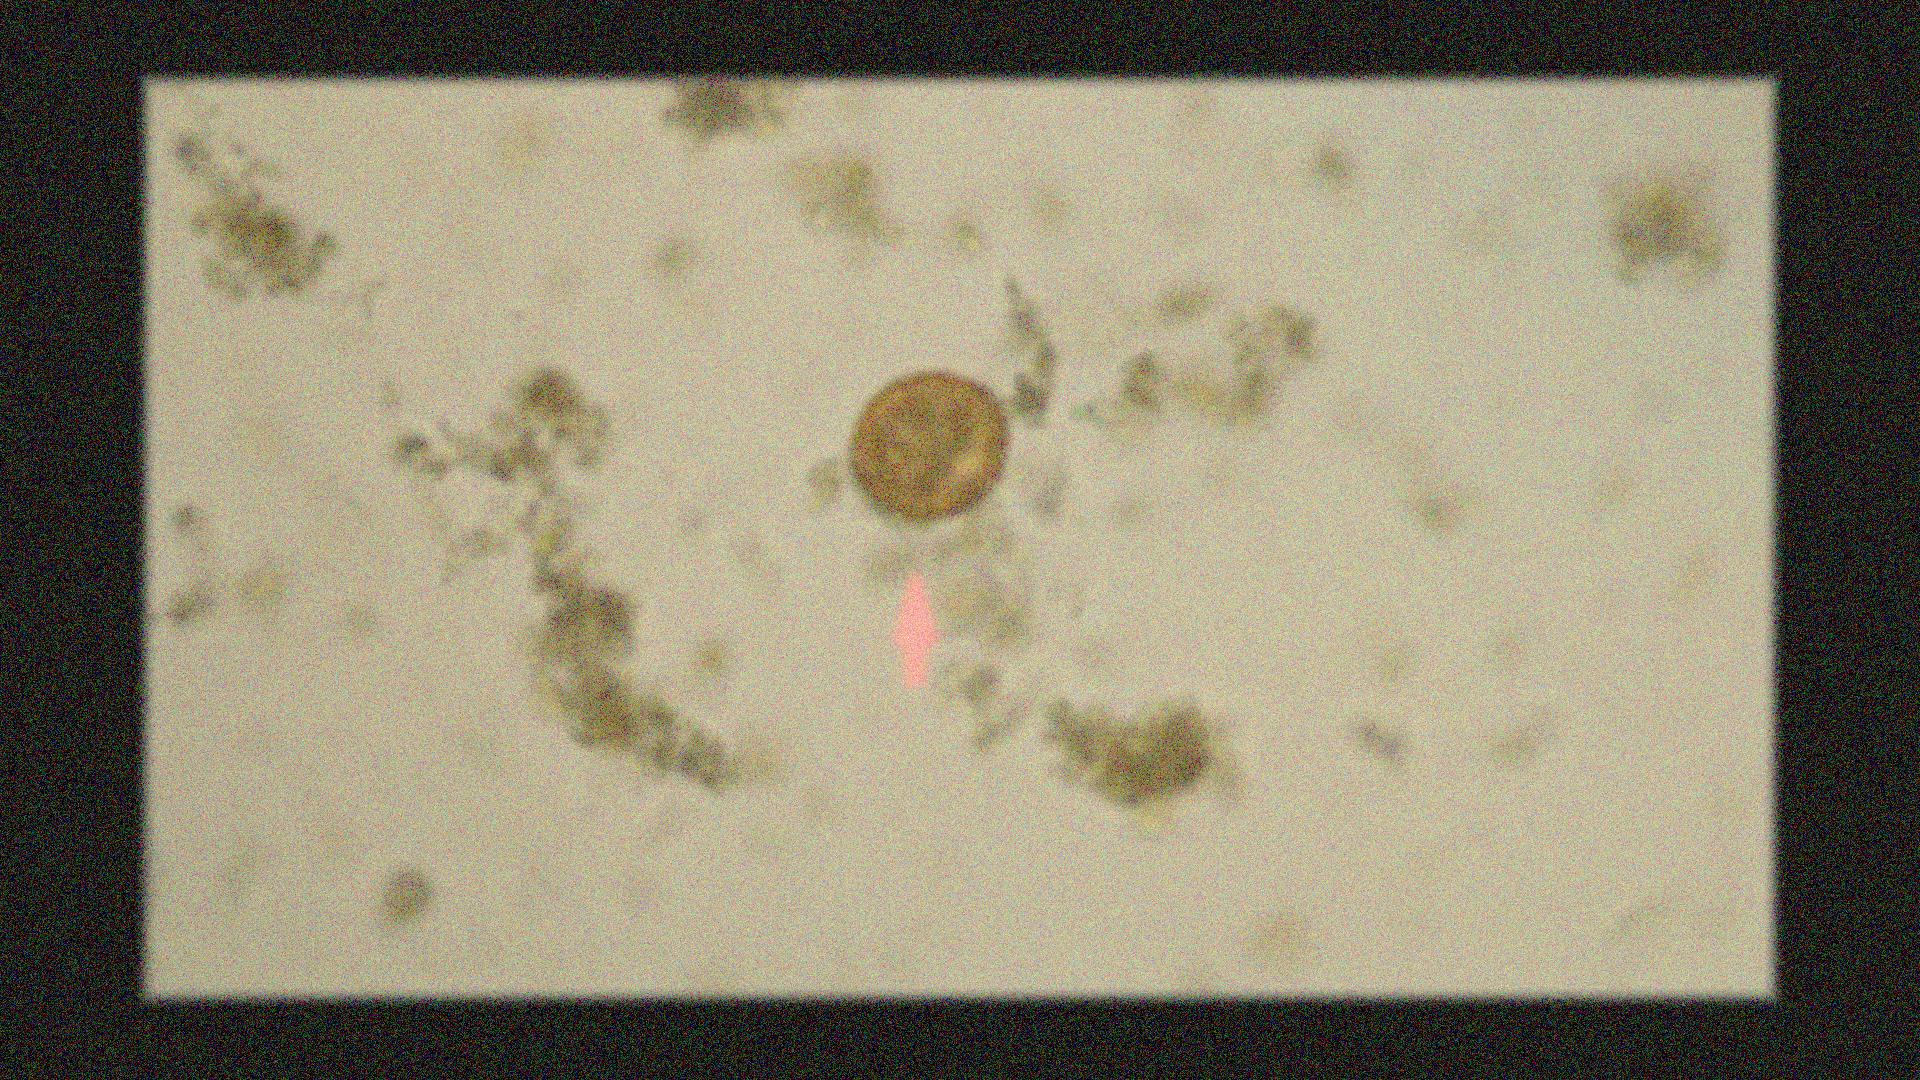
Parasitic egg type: Ascaris lumbricoides